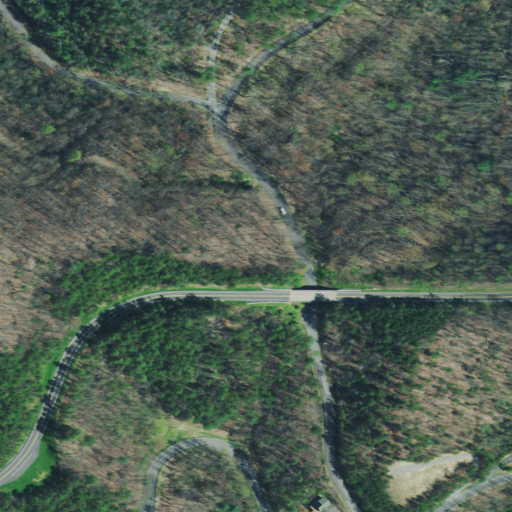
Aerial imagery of gap in Tennessee named Headrick Gap containing deciduous forest, open development, mixed forest, evergreen forest, low intensity development, and medium intensity development